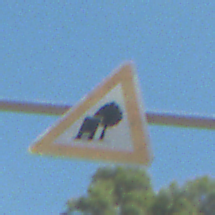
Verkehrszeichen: UnzureichendesLichtraumprofil
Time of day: Midday
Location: Outdoor (Nature)
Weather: Clear
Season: NotSpecified
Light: Natural